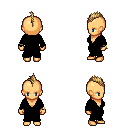
a pixel art fantasy rpg character, female body template, human, tanned skin, black robe, magenta pants, blonde mohawk hairstyle, bracelets, four views (front, back, left, right), 2x2 character sprite sheet, small pixel art, hard edges, no anti-aliasing